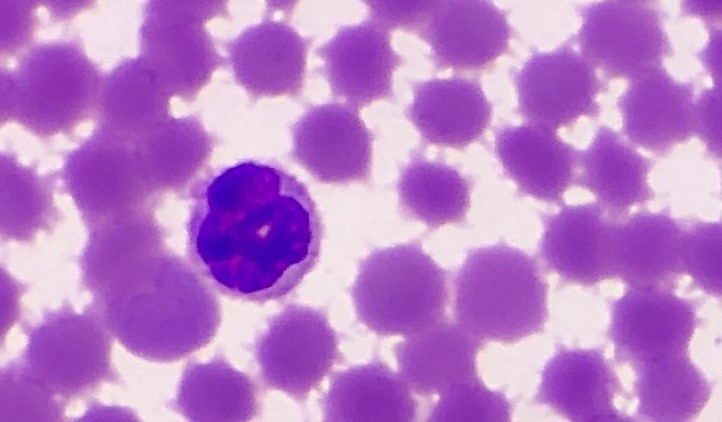
White blood cell type: Neutrophil